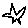
Label: star